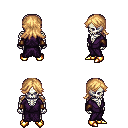
a pixel art fantasy rpg character, male body template, skeleton, purple robe, teal pants, light blonde loose hair, cloth bracers, gold boots, four views (front, back, left, right), 2x2 character sprite sheet, small pixel art, hard edges, no anti-aliasing